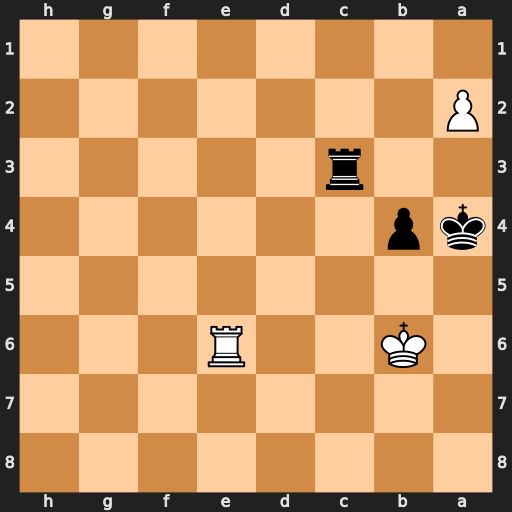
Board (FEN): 8/8/1K2R3/8/kp6/2r5/P7/8
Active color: b
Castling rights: -
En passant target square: -
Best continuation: Rc2 Re4 Rxa2